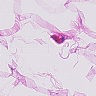
Metastatic tissue present: no